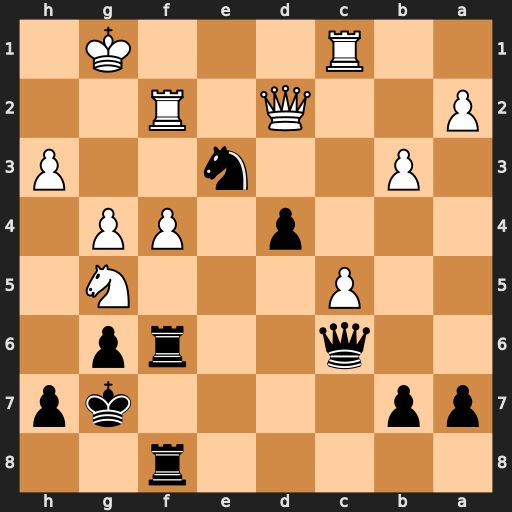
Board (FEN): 5r2/pp4kp/2q2rp1/2P3N1/3p1PP1/1P2n2P/P2Q1R2/2R3K1
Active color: b
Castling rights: -
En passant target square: -
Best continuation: Rxf4 Rxf4 Rxf4